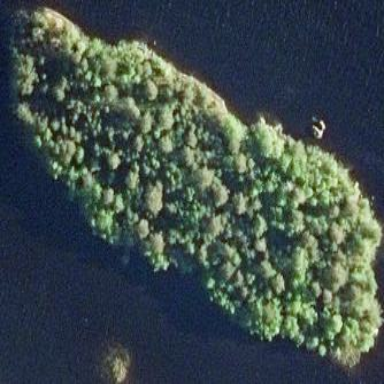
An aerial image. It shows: Small woodland islet surrounded by land.